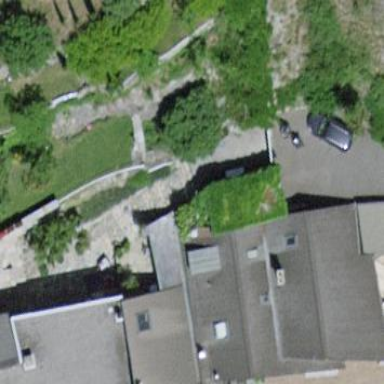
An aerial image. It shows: View of roof of building.